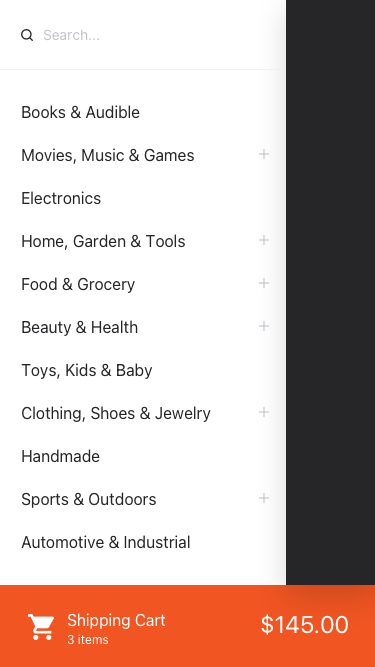
Text in this UI design:
Shipping Cart
3 items
$145.00
Search...
Books & Audible
Movies, Music & Games
Electronics
Home, Garden & Tools
Food & Grocery
Beauty & Health
Toys, Kids & Baby
Clothing, Shoes & Jewelry
Handmade
Sports & Outdoors
Automotive & Industrial